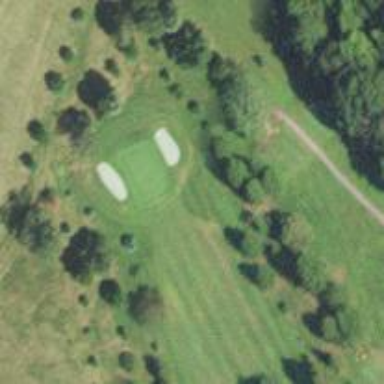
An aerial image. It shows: Golf course hole.